Question: I'm a bit confused on how should I design my tables for a this example SQL database.
I've got 'Customer' entities. Customers can own many 'Pet' entities. Every Pet must have its own 'MedicalHistory'. But some of the Pets are female so they have a 'FemaleMedicalHistory'. At last, every FemaleMedicalHistory can have many 'Birth' records.
So 'FemaleMedicalHistory' seems to be a subclass of 'MedicalHistory', containing the same fields plus something that points to the 'Birth' table. Is this right?
How would you model these relations to tables? Should the 'MedicalHistory' & 'FemaleMedicalHistory' tables share the same primary key (eg. mid)?
This was what I had in mind, but I'm not sure it fits:

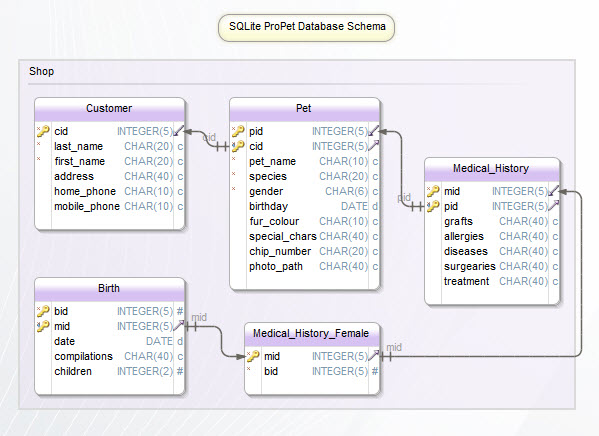
Answer: @LePhleg: The 'medical_history' is a very bad idea on its own, and this led you to defining the 'medical_history_female' table. Better to have a table with only a few fields - mid, pid, curdate, treatment_type and details - but with many rows. Each row would be a record of treatment for each pet. This structure obviates the need for both 'medical_history_female' and 'births' tables: a birth is an event which would be stored in the (new) medical history.
So for one animal (let's say a female dog), there could be several events in the medical_history table - worming, treating a broken leg, birth, birth, spaying, etc.